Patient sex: M
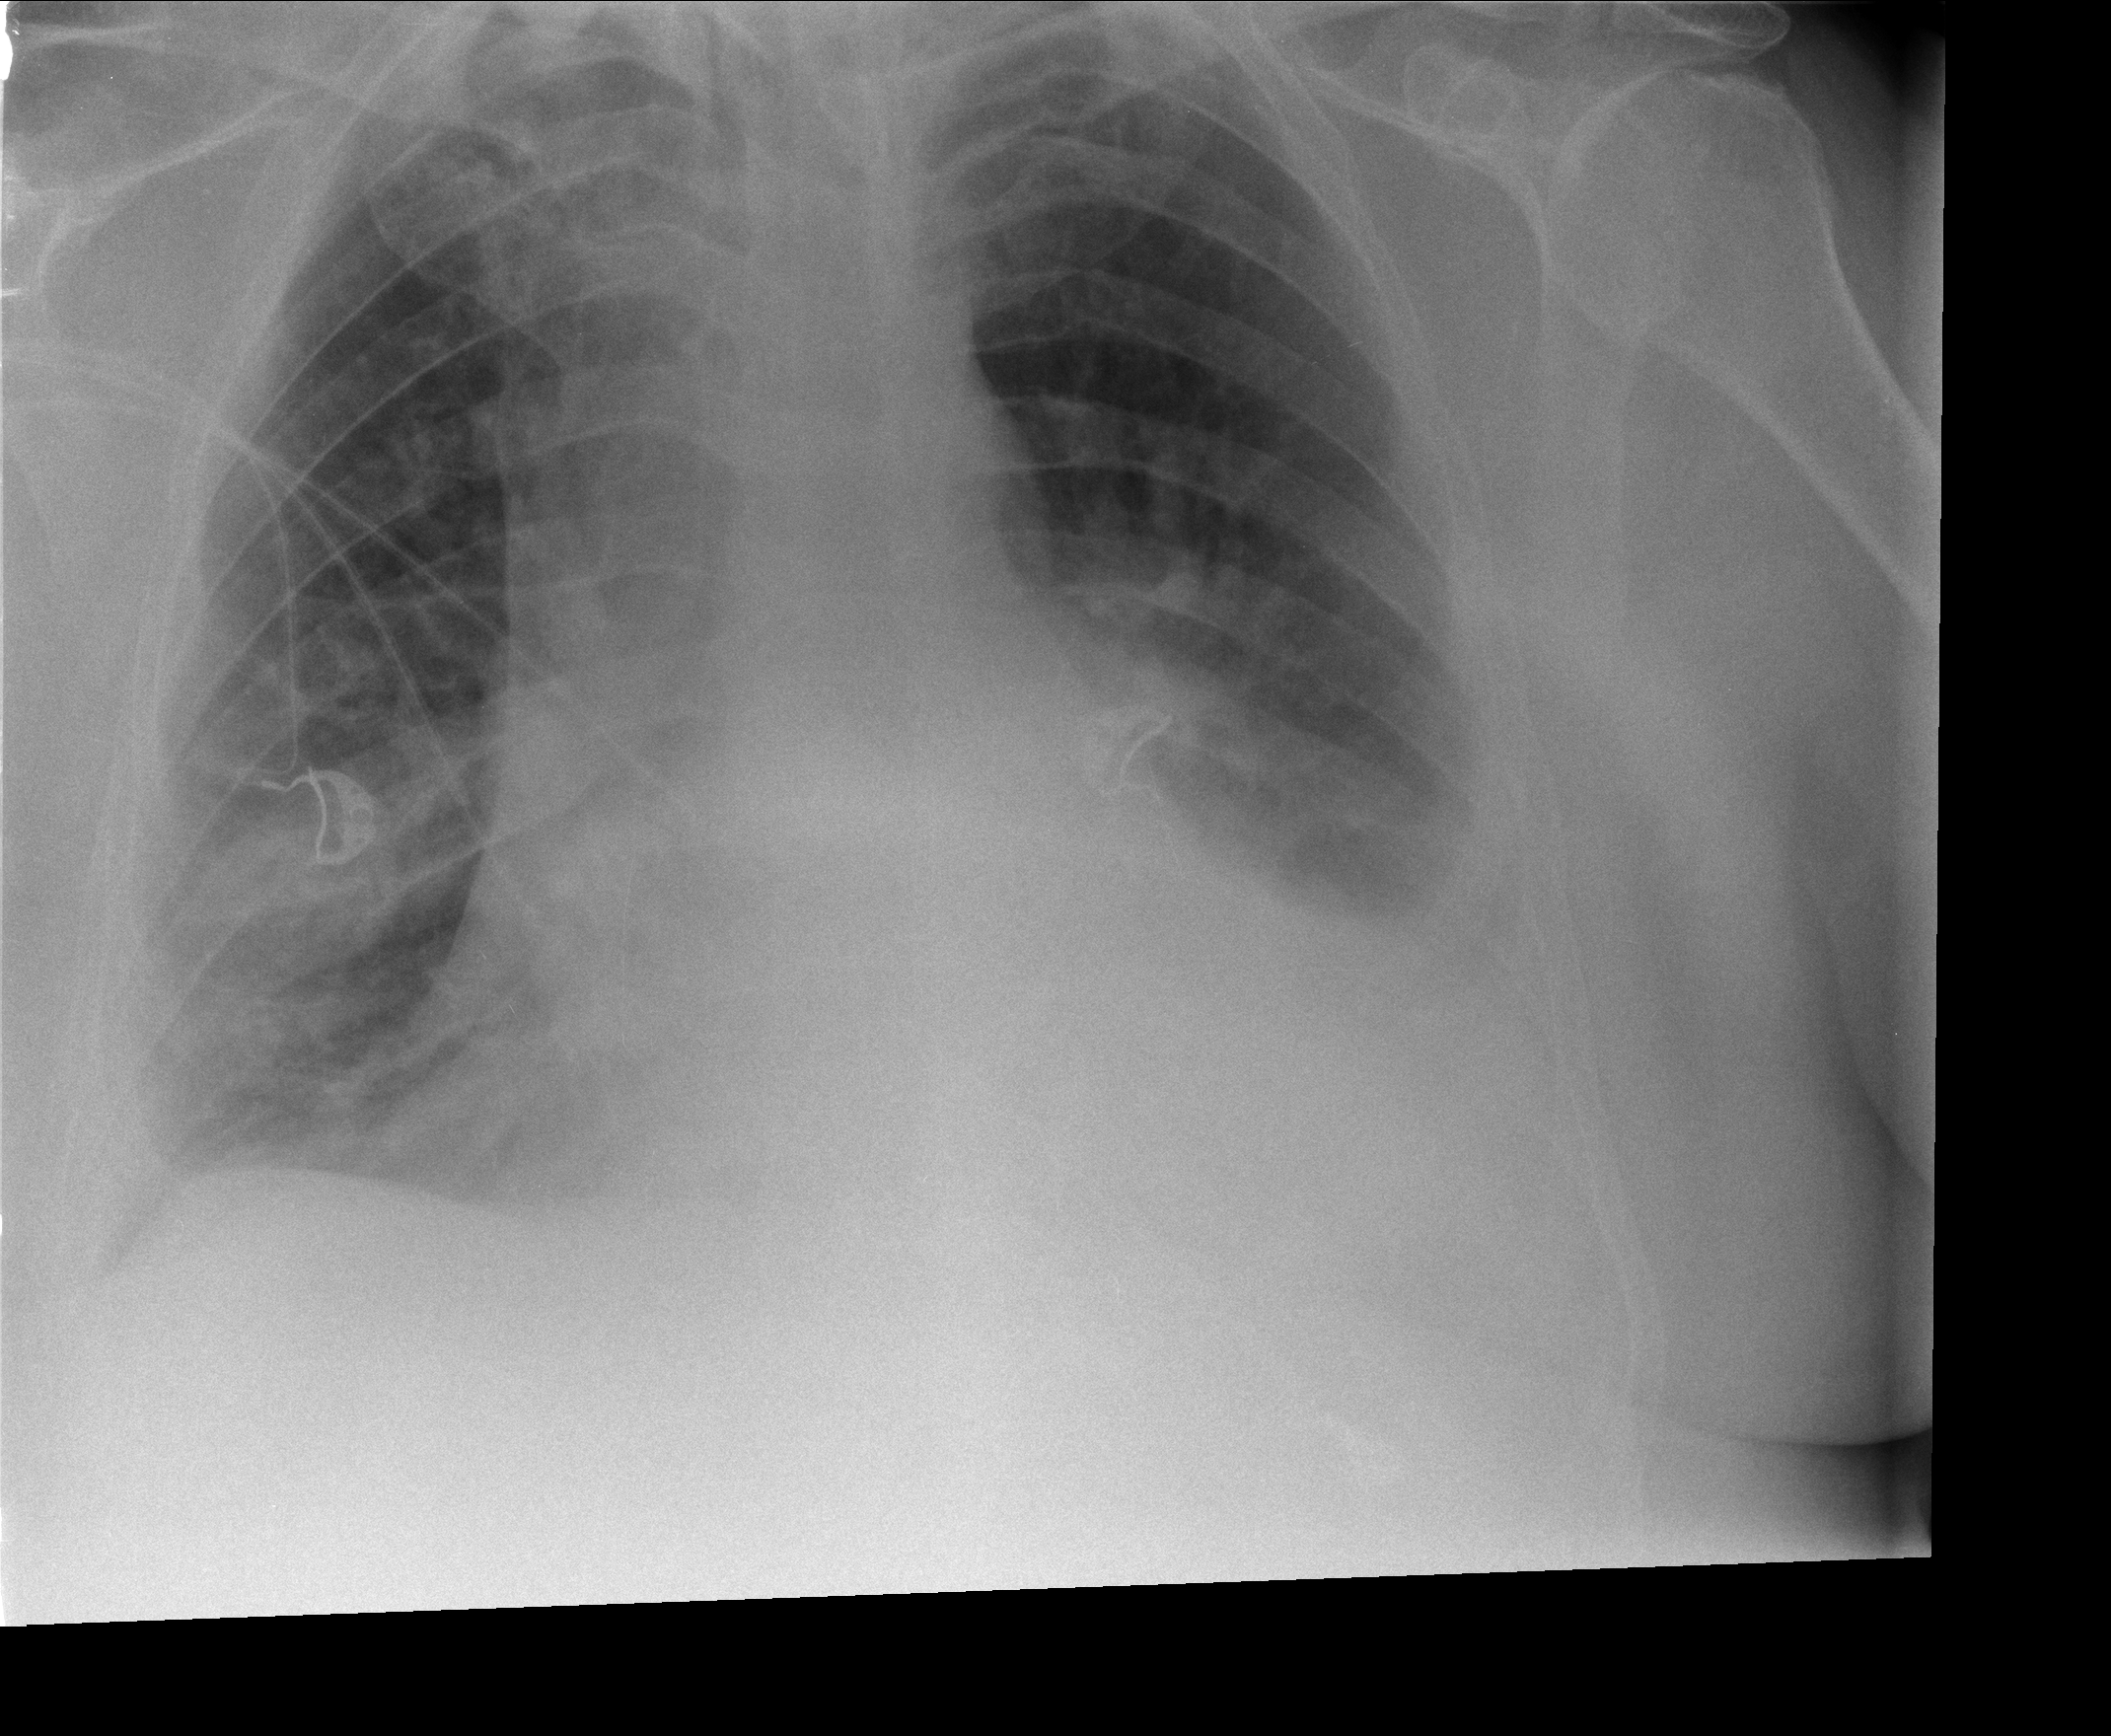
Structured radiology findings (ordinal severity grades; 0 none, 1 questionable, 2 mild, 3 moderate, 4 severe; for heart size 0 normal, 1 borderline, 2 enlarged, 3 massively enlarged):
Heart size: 2
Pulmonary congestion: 2
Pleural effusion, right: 2
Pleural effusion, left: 3
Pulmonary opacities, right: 2
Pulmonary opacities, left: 2
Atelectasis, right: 2
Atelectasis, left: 3